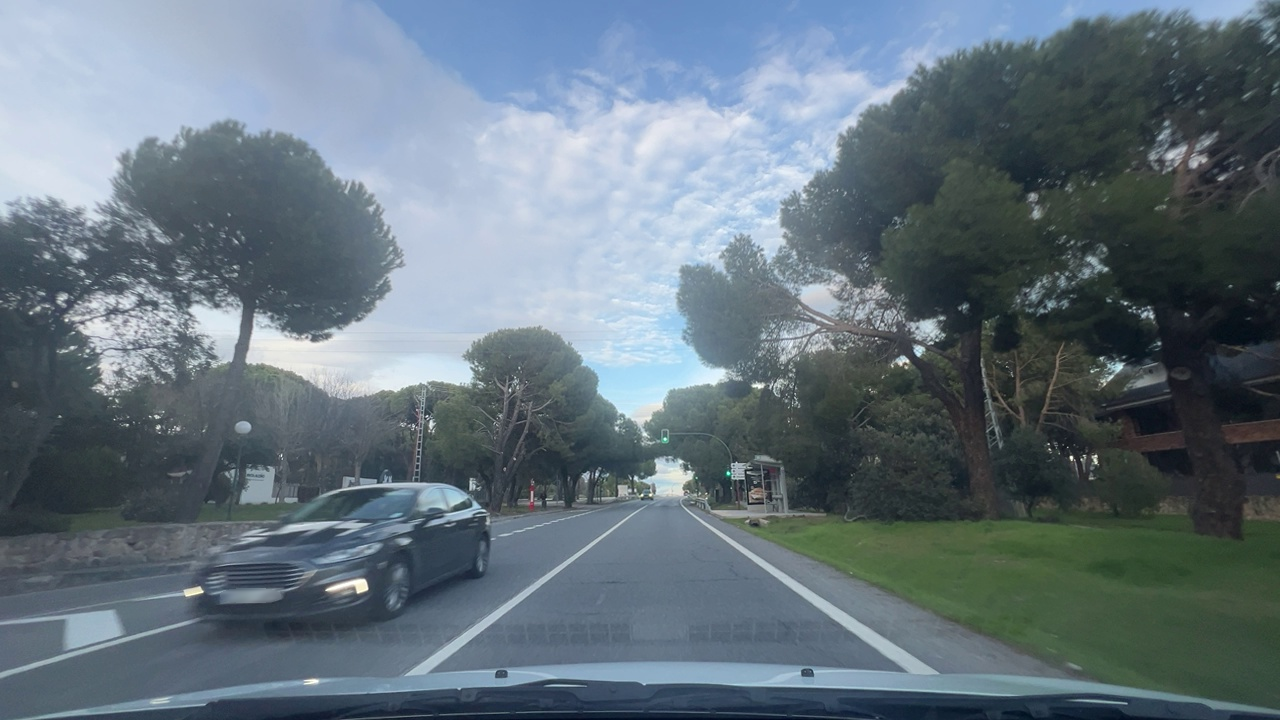
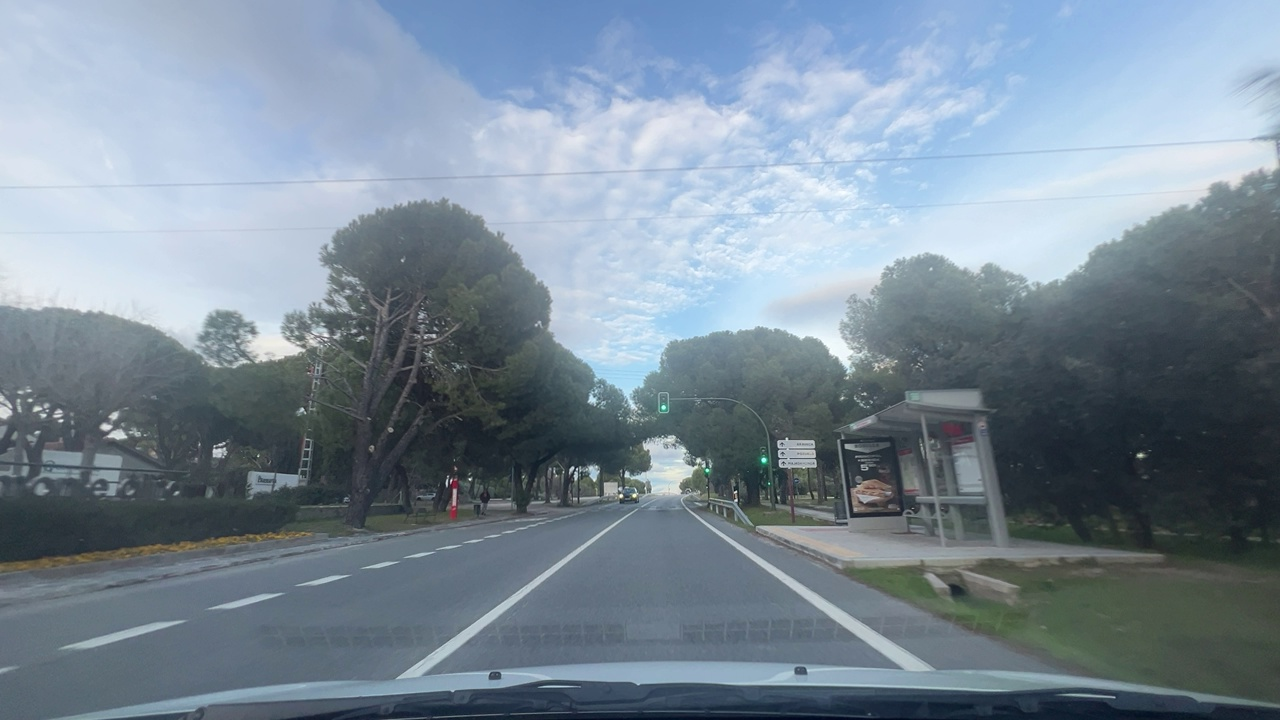
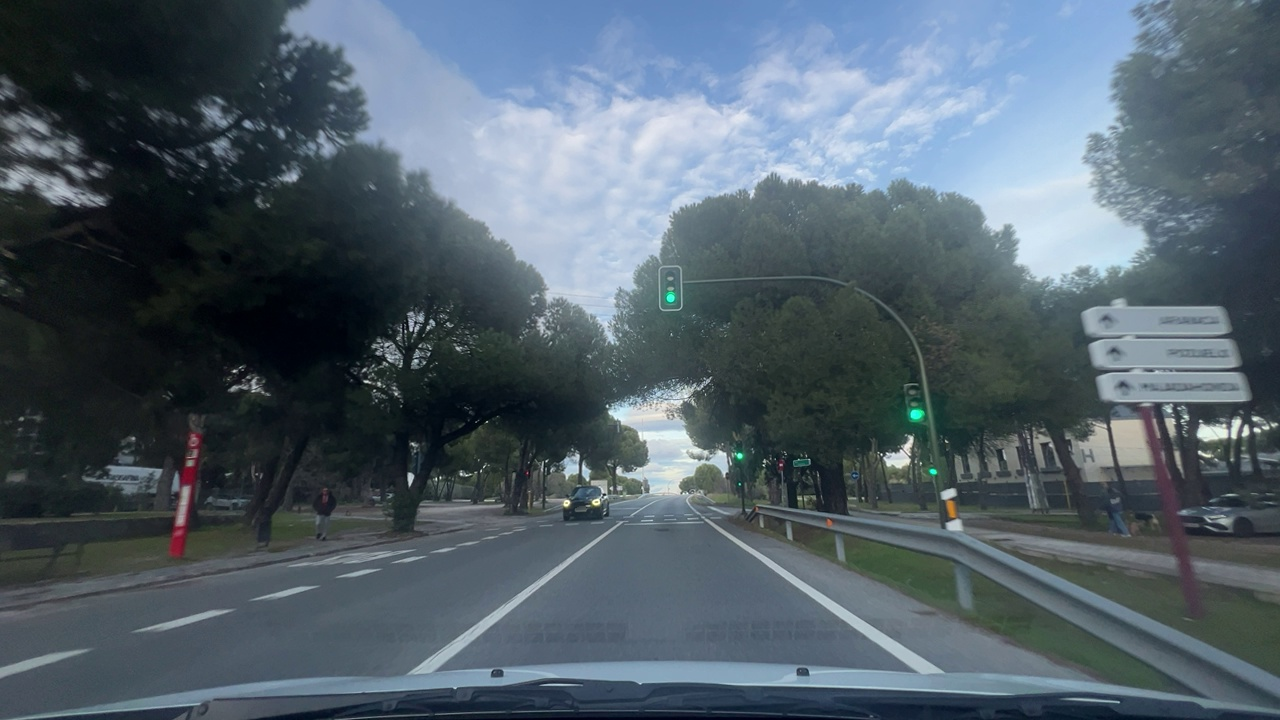
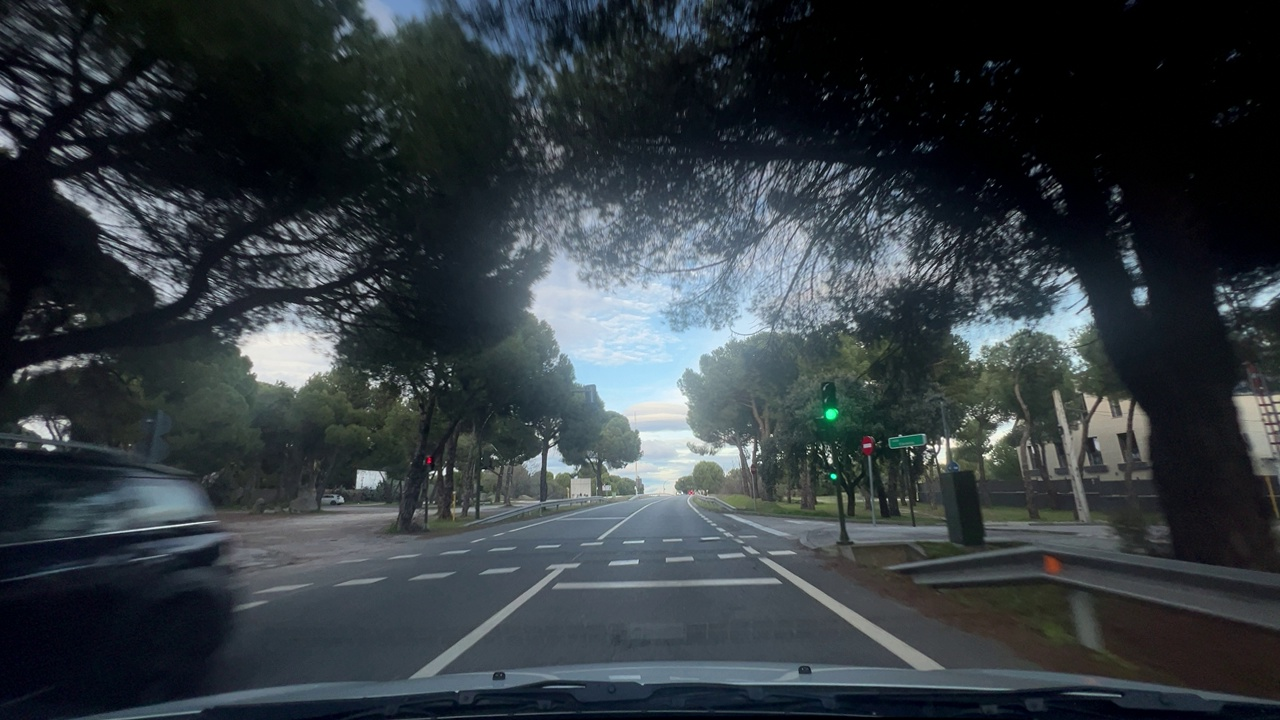
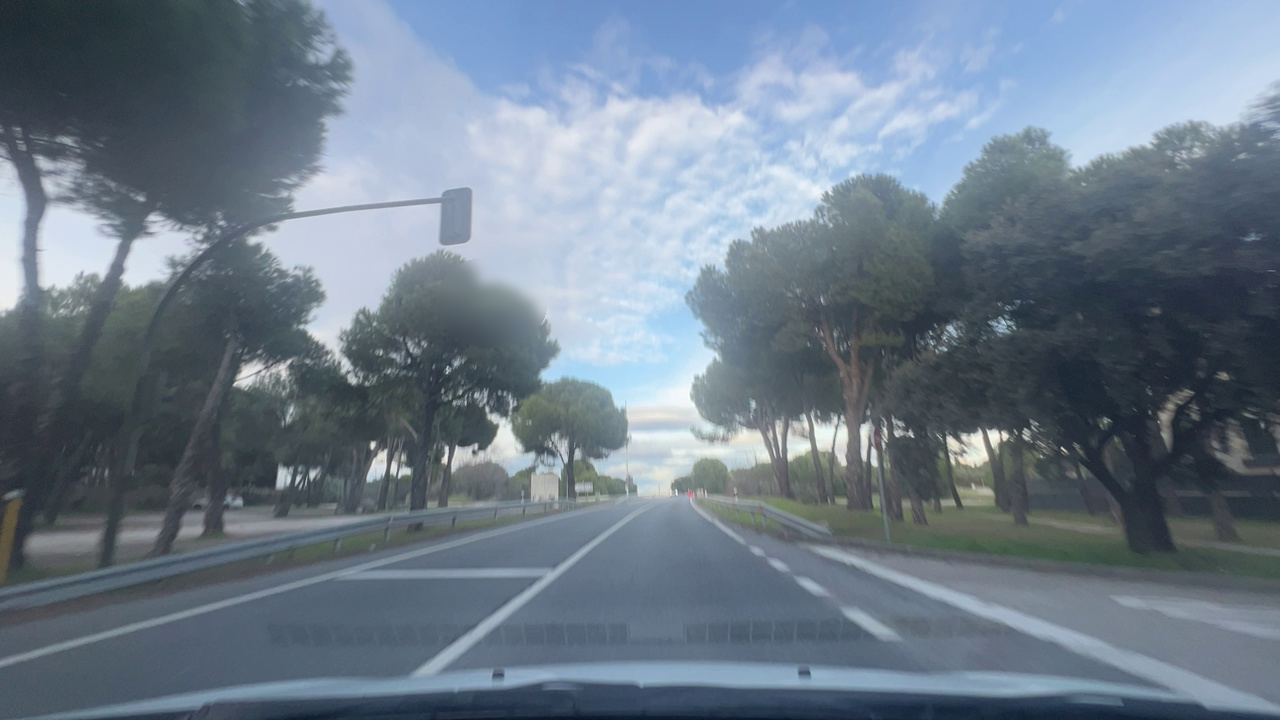
Situation: Traffic light
Question: Do you observe any red traffic light regulating the ego lane?
Answer: No
Reasoning: A green traffic light is visible

Situation: Traffic light
Question: What is the color of the traffic light regulating the ego lane?
Answer: Green
Reasoning: The traffic light facing the ego lane displays green.

Situation: Traffic light
Question: Is the ego vehicle positioned in a dedicated right-turn lane before the traffic light?
Answer: No
Reasoning: The ego vehicle is positioned in the only lane of the road

Situation: Traffic light
Question: Is the ego vehicle positioned in a dedicated left-turn lane before the traffic light?
Answer: No
Reasoning: The ego vehicle is positioned in the only lane of the road

Situation: Traffic light
Question: Are multiple traffic lights regulating the ego direction of travel displaying different colors simultaneously?
Answer: No
Reasoning: Only green color is visible